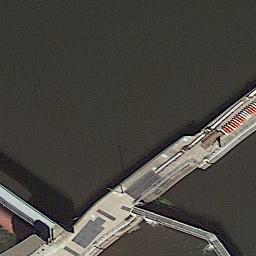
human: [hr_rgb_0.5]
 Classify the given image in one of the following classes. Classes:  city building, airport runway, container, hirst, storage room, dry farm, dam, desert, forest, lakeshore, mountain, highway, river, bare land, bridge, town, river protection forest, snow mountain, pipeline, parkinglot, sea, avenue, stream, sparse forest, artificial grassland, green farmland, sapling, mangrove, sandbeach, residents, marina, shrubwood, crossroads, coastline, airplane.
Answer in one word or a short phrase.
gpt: dam